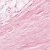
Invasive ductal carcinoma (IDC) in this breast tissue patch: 0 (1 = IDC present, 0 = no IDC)